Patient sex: F
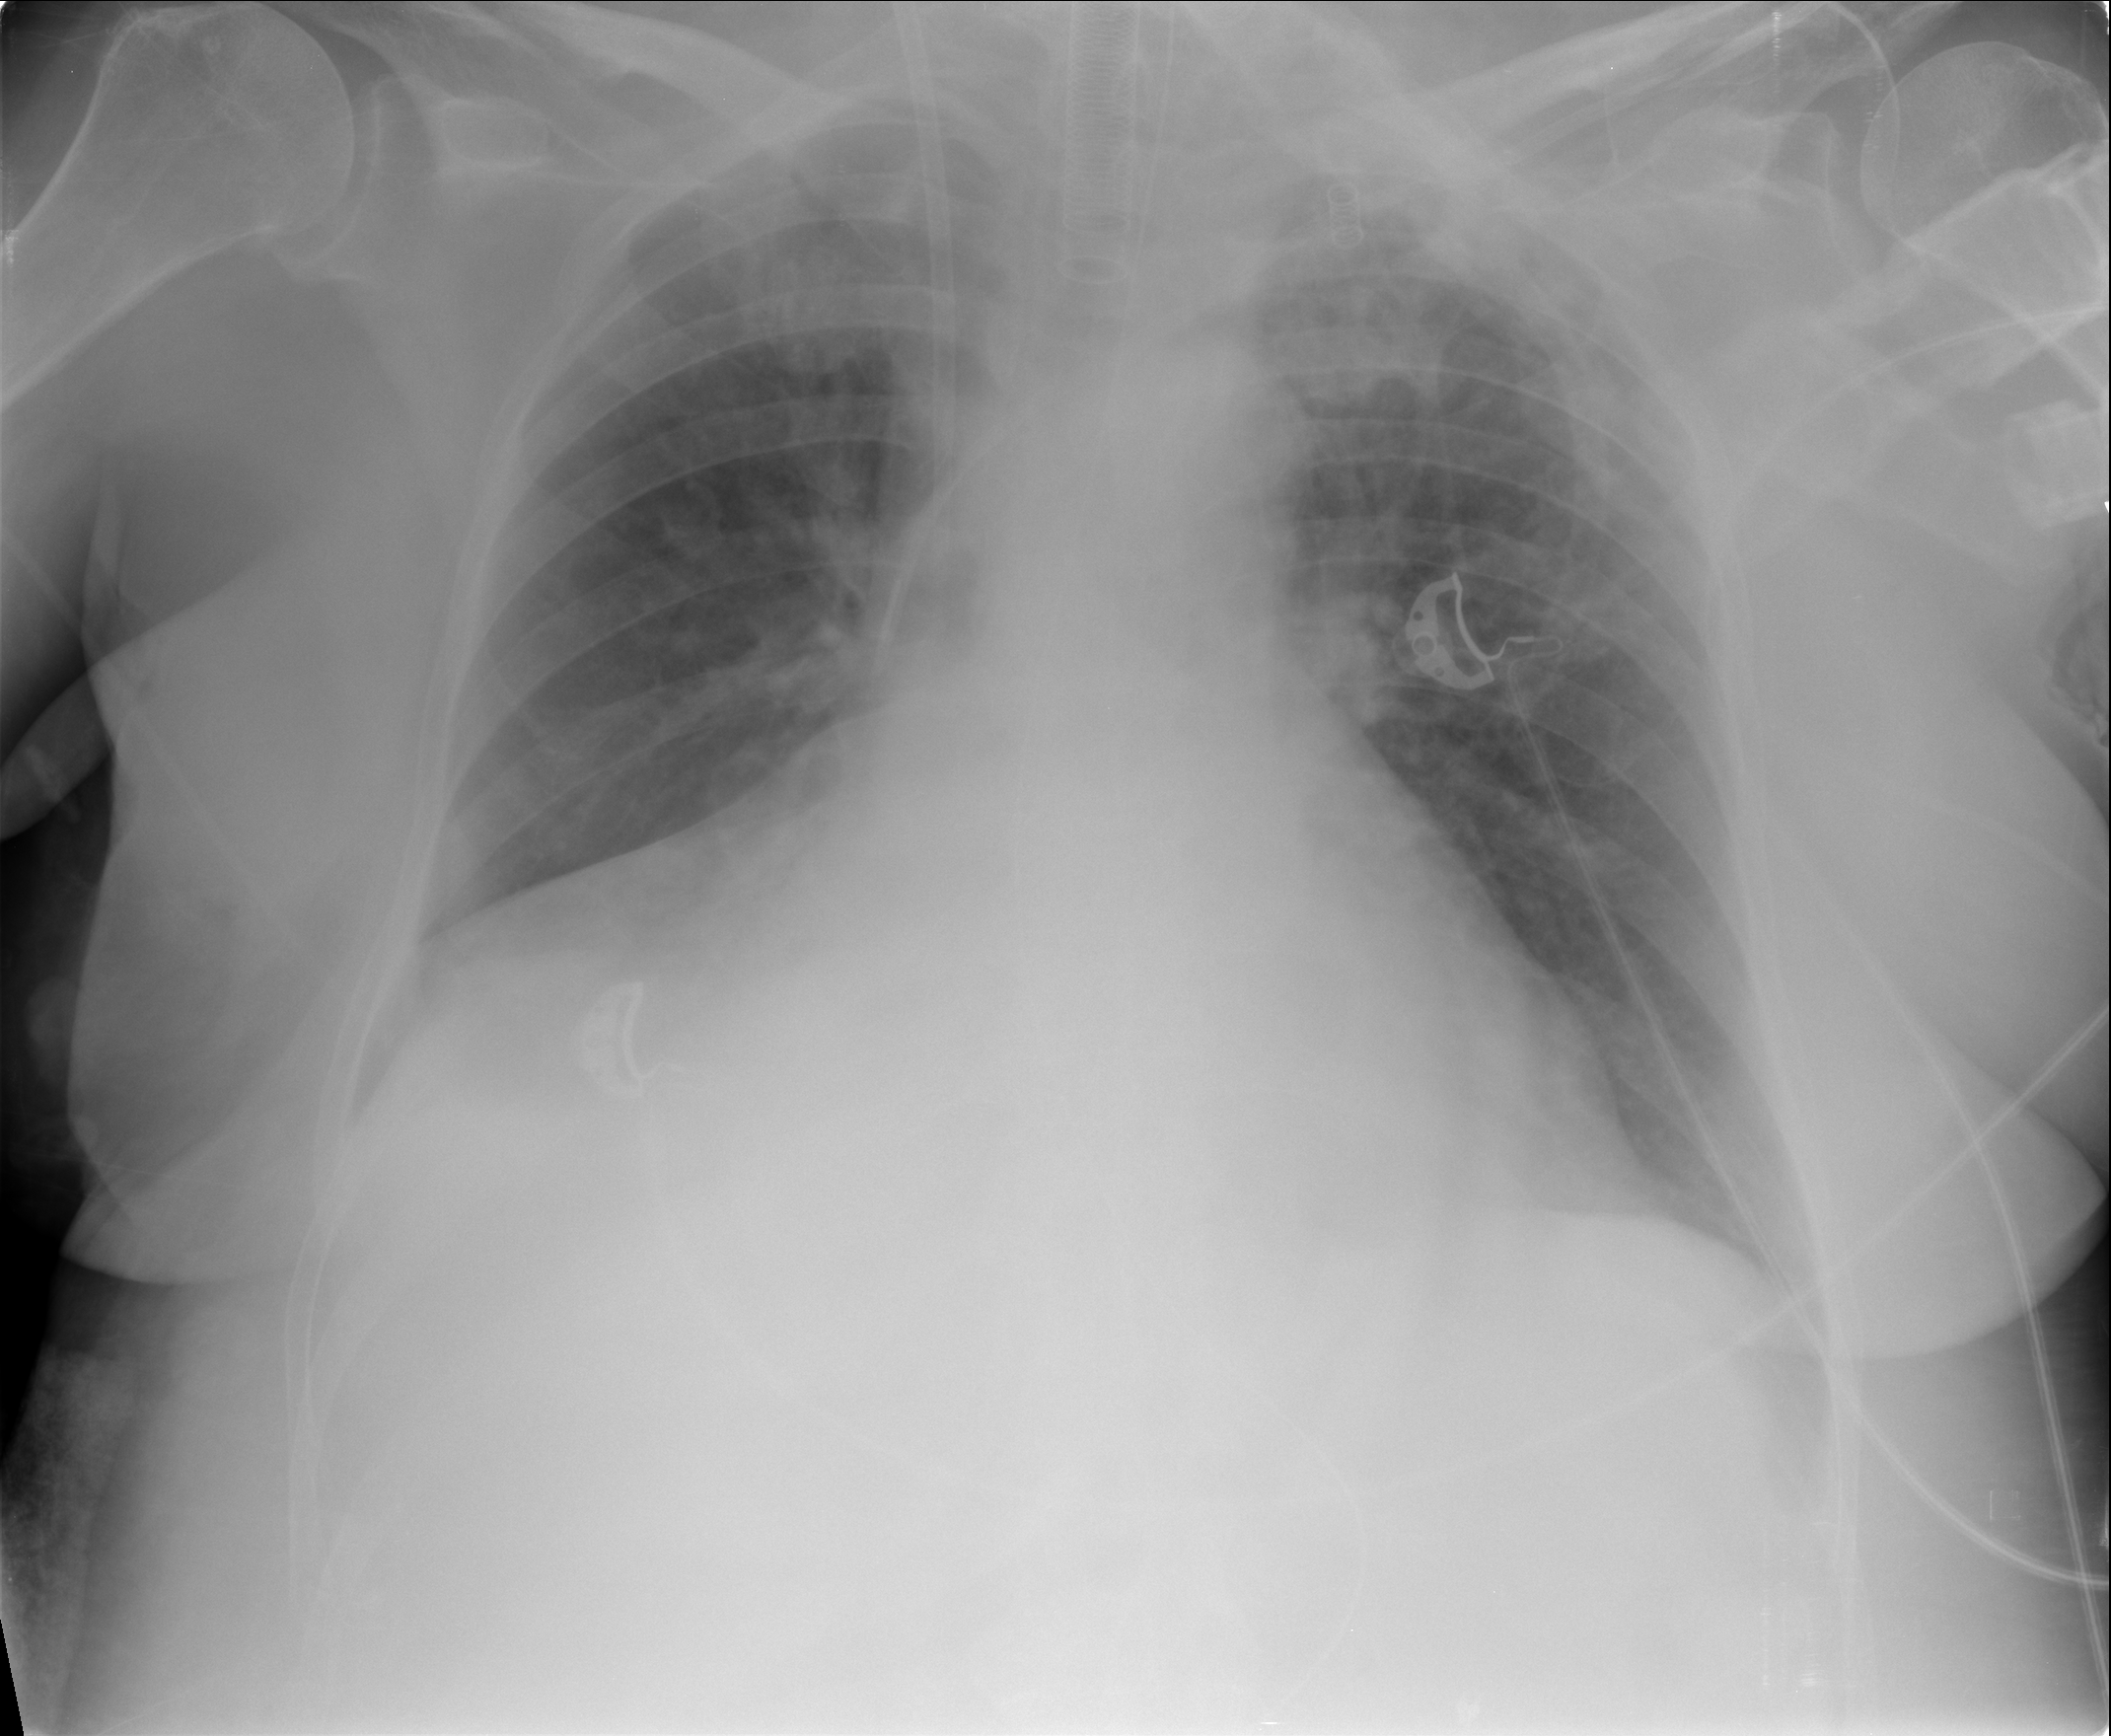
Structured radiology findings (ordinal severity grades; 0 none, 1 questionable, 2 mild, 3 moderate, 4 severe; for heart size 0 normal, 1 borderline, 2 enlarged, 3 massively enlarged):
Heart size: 2
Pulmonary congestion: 2
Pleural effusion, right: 2
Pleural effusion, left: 0
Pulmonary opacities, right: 0
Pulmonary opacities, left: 0
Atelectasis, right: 4
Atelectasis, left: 2